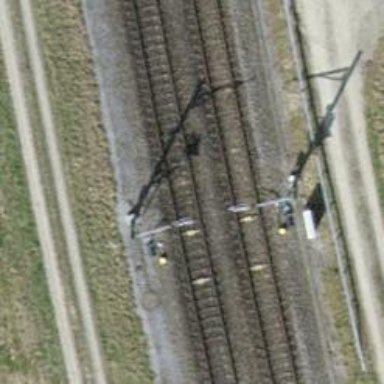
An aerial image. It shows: Railway signal.